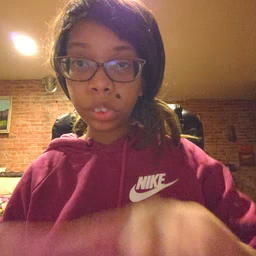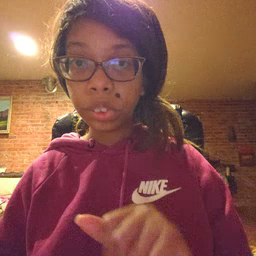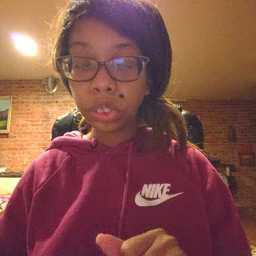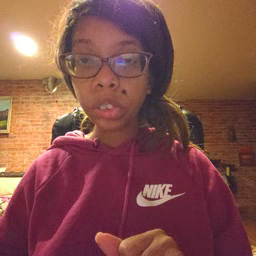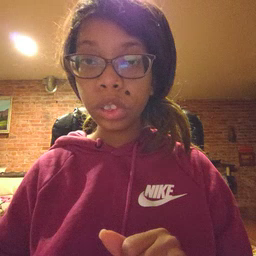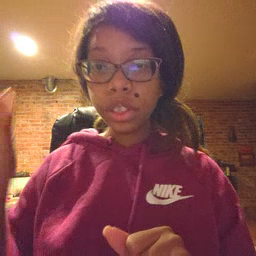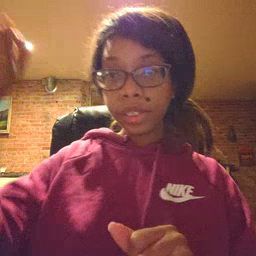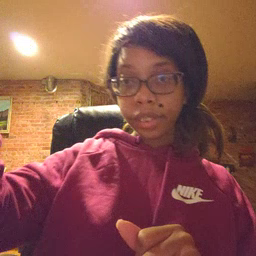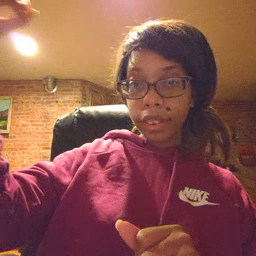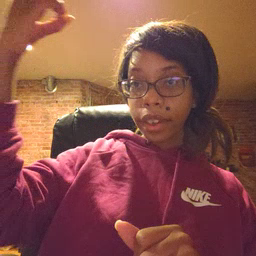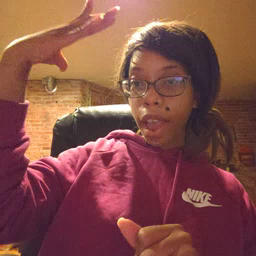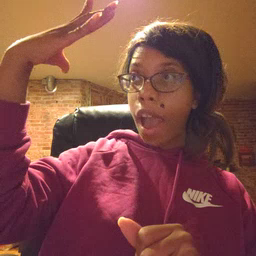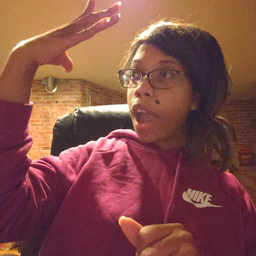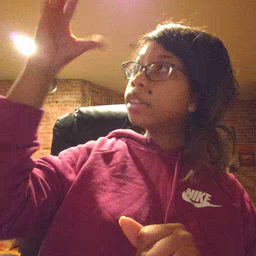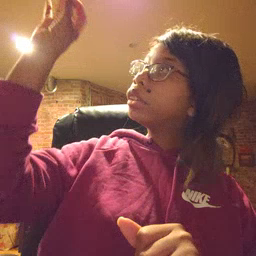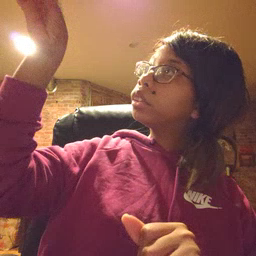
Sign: sun